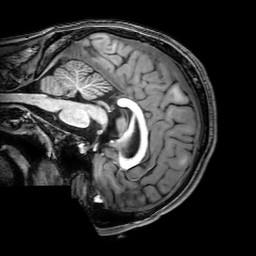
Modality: T1w
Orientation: sagittal
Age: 19
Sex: male
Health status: healthy
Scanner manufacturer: philips
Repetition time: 0.008189 s
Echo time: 0.00374 s